Question: I want to make a points plot with ggplot2 geom_point where a continuous variable is stratified by different factors.
It is quite complicated, perhaps I am trying to show too much in one graph, but I have three different factors that influence things
I want to show it like this
'''
p <- ggplot(mtcars[,c(1,2,10,11)], aes(factor(cyl), mpg))
p + geom_point(aes(colour = factor(gear), shape=factor(carb)))
'''

However I want to split the factor(gear) out, i.e. for each of the three factor(cyl) value on the x axis, I want a small distance between the different factor(gear) colours on the x axis
i.e. within factor(cyl) == 4, factor(gear) == 3 is sort of on 3.9, factor(gear) == 4 is on 4 and factor(gear) == 5 is sort of on 4.1. This repeated for each factor(cyl) value.
Hope that makes sense
NB this is a toy example. I would be doing it using categorical, non-numeric values instead of factorised numbers; I realise having values on 3.9/4.1 is confusing.
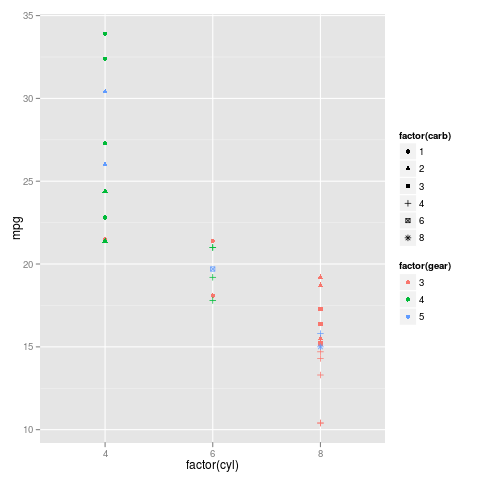
Answer: With 'facet_grid()' and mtcars example:
'''
library(ggplot2)
data(mtcars)
p <- ggplot(mtcars, aes(factor(cyl), mpg)) + geom_point(aes(colour=factor(carb)))
p + facet_grid(. ~ gear)
'''